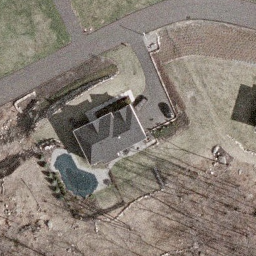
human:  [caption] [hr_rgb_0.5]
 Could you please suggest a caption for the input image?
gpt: This is a sparse residential area with a villa surrounded by trees and lawn .

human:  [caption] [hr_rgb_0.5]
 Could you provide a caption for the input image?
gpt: A villa with plants surrounded is in the sparse residential area .

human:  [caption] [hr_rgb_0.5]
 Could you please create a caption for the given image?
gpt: A villa with grey roofs is surrounded by trees and lawn in the sparse residential area .

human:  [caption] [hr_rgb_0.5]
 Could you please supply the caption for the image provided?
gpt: A villa with grey roofs has a swimming pool beside is in the sparse residential area .

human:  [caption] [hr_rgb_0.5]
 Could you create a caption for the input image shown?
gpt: A villa with plants surrounded has a swimming pool beside .